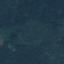
Label: Forest